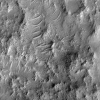
Atmospheric dust classification: not_dusty